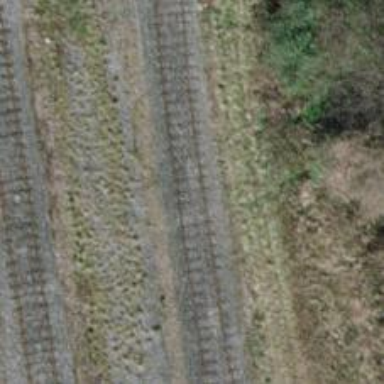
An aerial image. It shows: Single-track electrified railway service yard with contact line for trains.